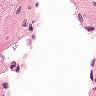
Metastatic tissue present: no